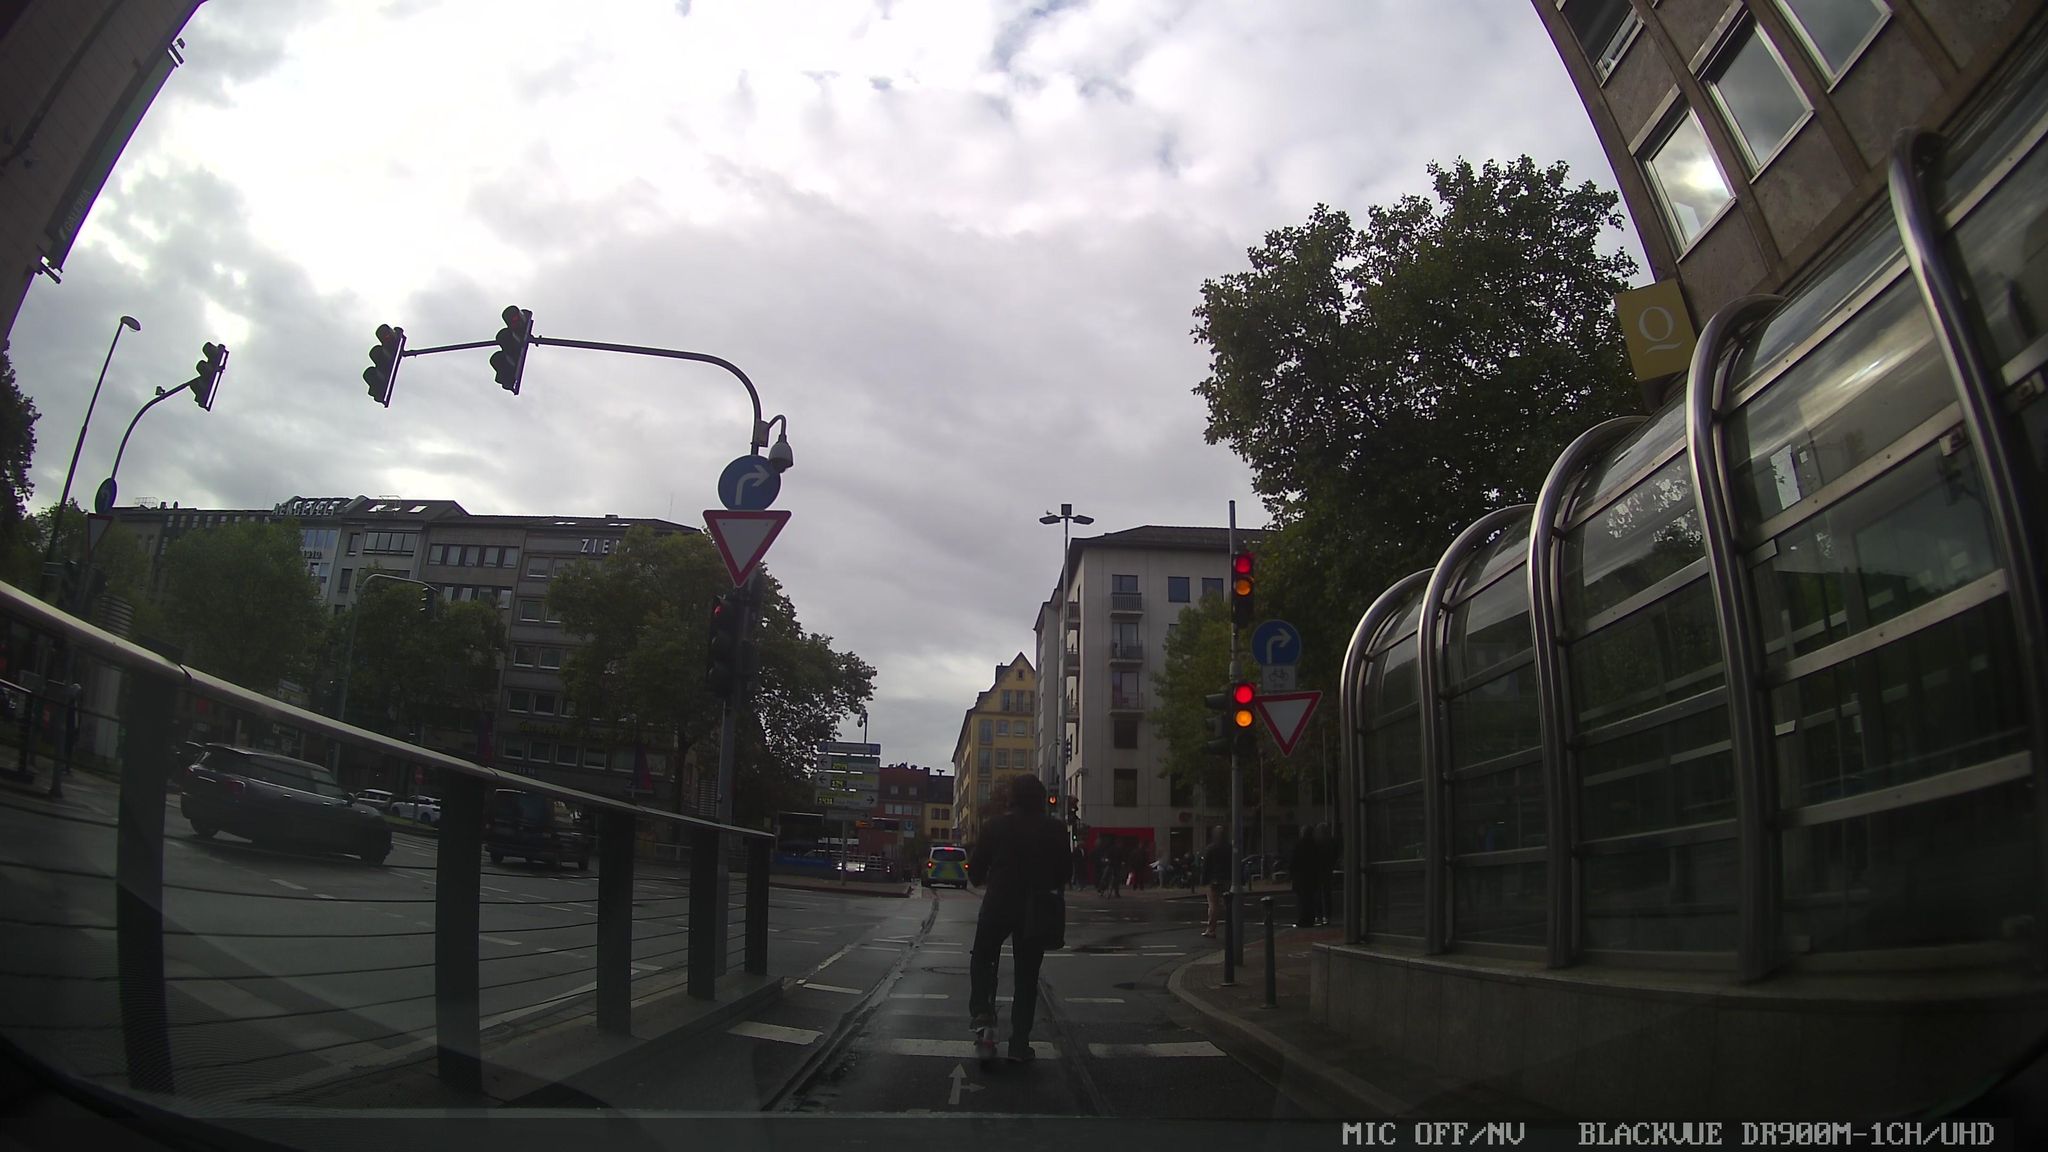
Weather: cloudy
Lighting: day
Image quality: good
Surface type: driving surface
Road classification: footway, elevator
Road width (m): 2.8
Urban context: urban centre
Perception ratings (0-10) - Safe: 1.01, Lively: 4.19, Beautiful: 8.33, Boring: 0.58, Depressing: 6.76, Wealthy: 1.71